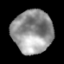
Tissue: lung
Cell type: Others
Senescence score: 0.5432
Nuclear area (px): 1698
Mean DAPI intensity: 148.663